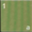
Piece: xx